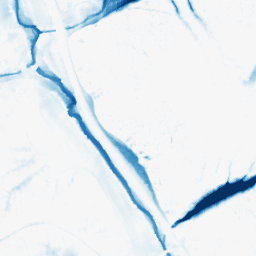
Category: morphological
Decomposition family: morphological_ellipse
Decomposition parameters: operation: closing
width: 30
height: 30
Upsampling method: bicubic
Upsampling parameters: scale: 8
Upsampling scale: 8